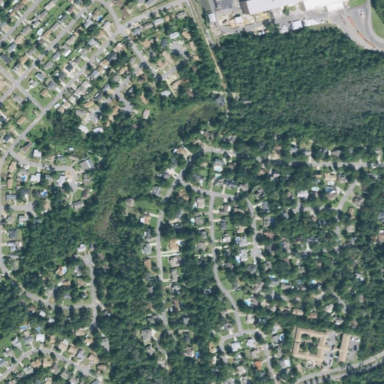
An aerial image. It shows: This residential area consists of single-family homes.